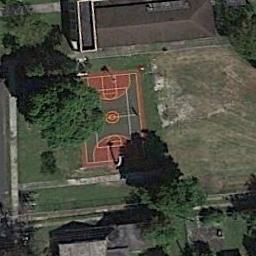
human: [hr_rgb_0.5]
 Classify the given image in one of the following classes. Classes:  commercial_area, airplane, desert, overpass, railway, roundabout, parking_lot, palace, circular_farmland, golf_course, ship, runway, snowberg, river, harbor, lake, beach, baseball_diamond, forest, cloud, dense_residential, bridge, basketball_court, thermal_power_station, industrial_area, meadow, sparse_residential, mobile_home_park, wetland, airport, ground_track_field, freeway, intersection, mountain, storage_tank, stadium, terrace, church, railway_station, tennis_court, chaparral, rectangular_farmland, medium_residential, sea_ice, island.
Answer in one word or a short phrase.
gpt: basketball_court